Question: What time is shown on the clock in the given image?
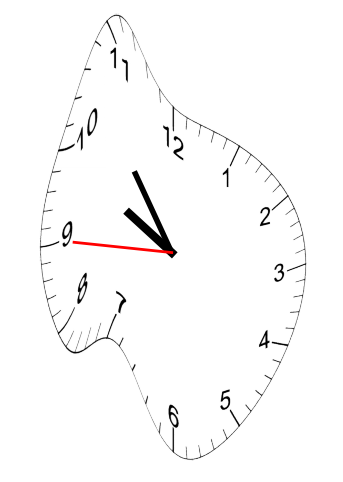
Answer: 09:53:45